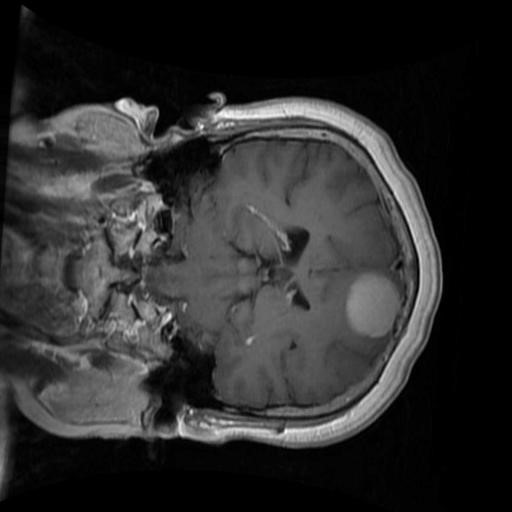
Label: brain_menin